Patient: sex F, age 46
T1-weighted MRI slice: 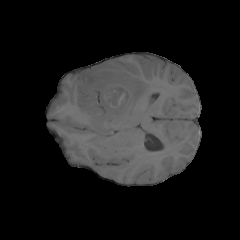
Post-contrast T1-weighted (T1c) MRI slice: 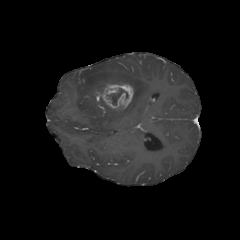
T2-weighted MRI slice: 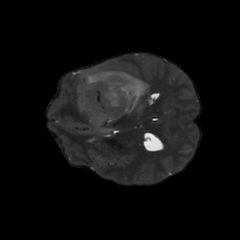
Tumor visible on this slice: yes
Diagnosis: Glioblastoma, IDH-wildtype
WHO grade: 4